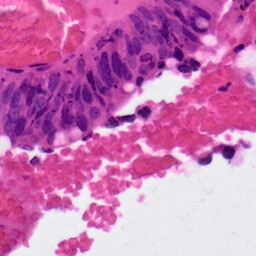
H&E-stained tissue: Colon